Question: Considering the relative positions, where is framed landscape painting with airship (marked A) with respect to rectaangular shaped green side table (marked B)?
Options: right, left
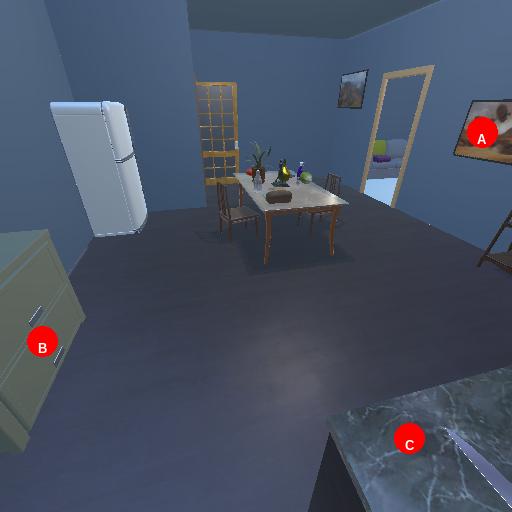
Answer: right